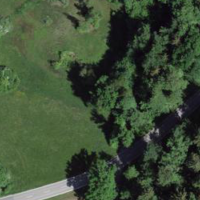
EUNIS habitat code: 41
Species observed at this site:
Geranium robertianum